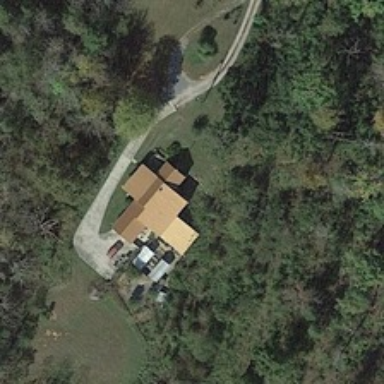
Many green trees are around a building .